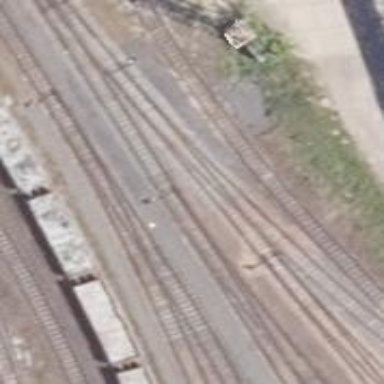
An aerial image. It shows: Railway switch.